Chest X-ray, AP view. Patient: 64 years old, sex M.
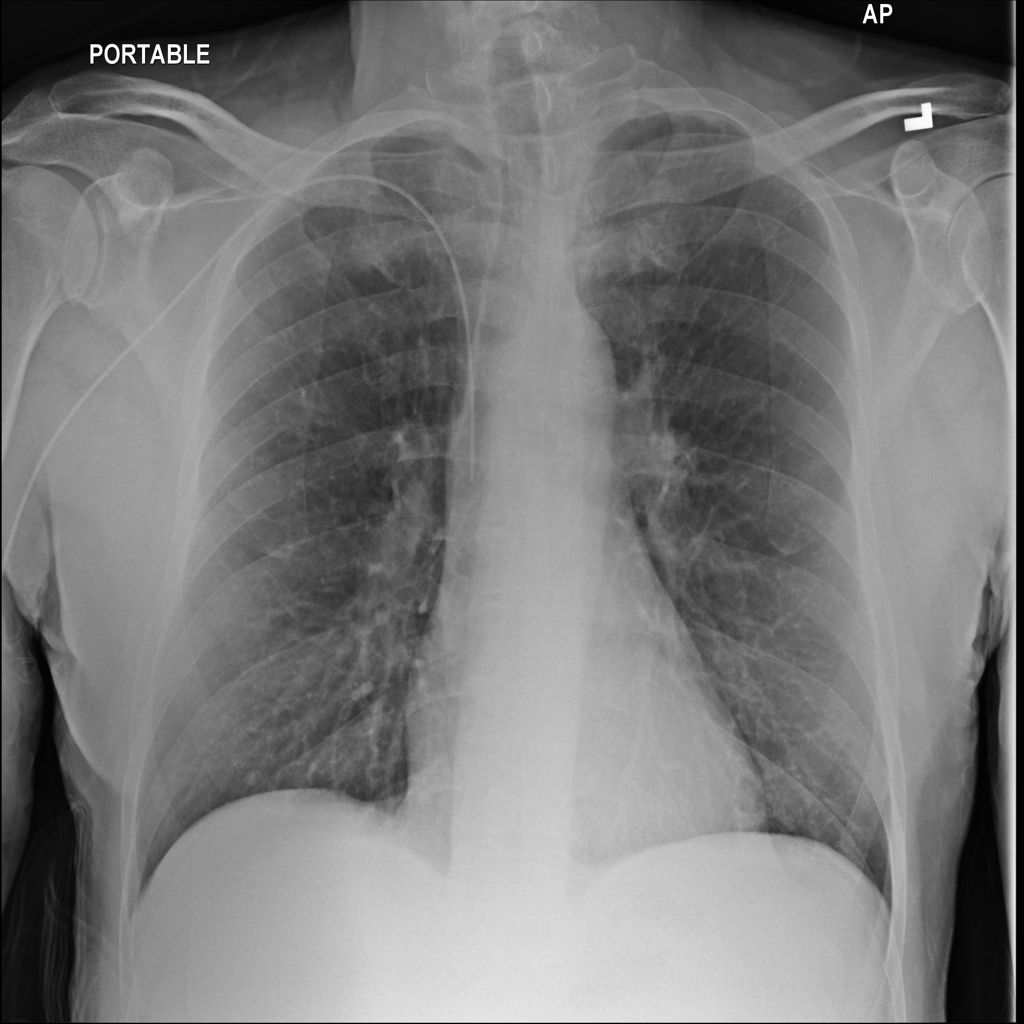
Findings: No Finding